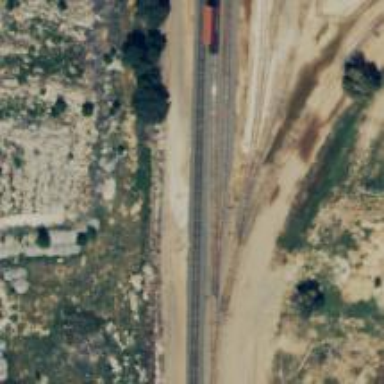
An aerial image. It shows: Rail spur service.